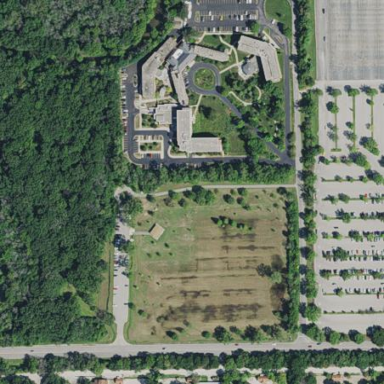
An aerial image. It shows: Nursing home.